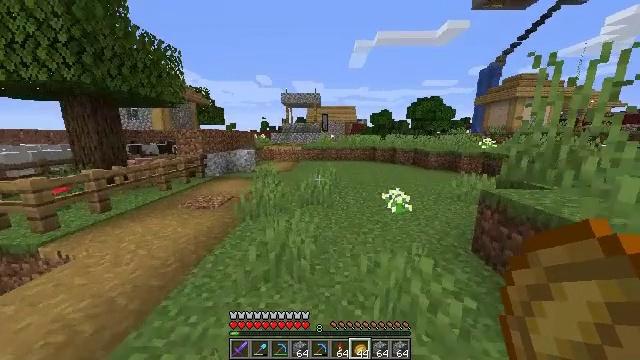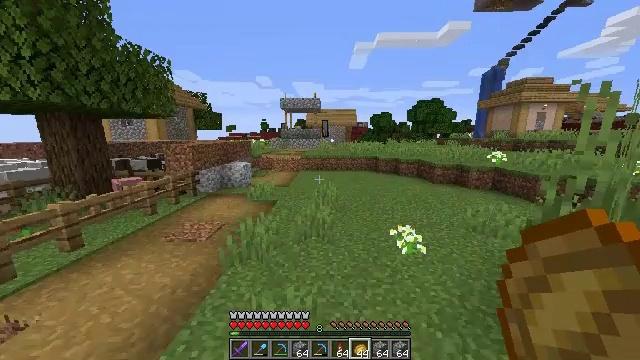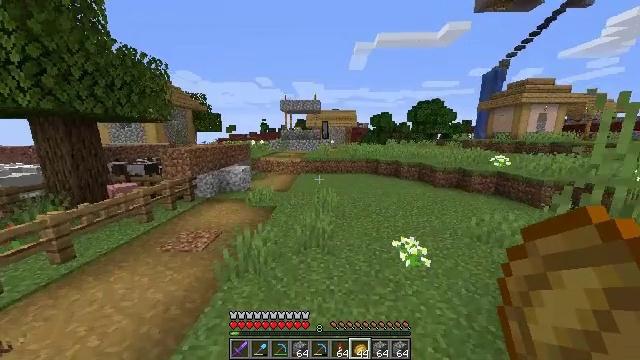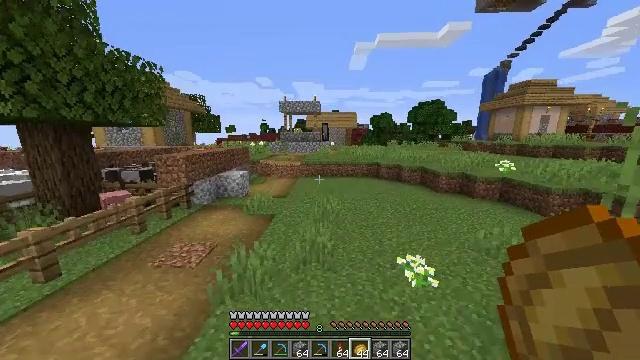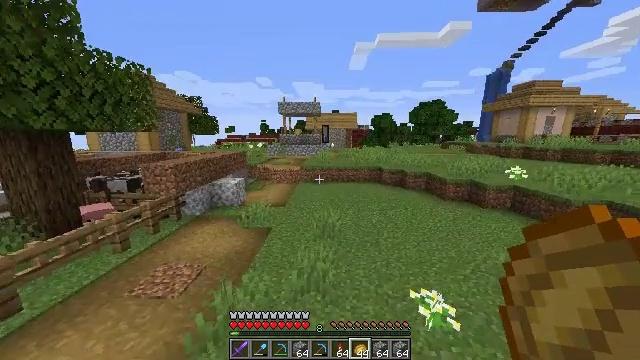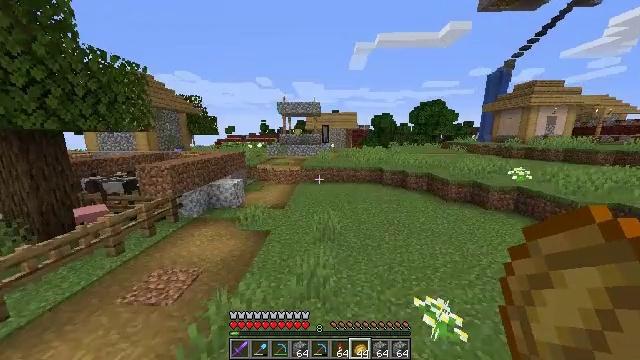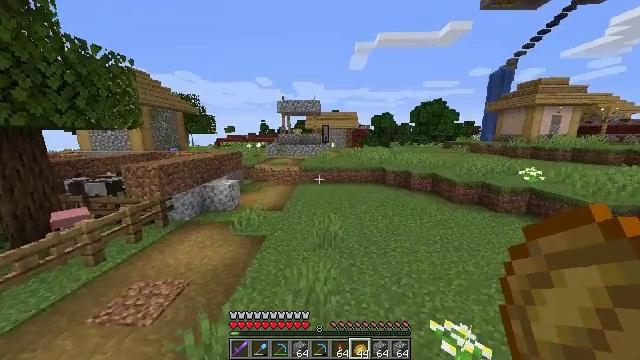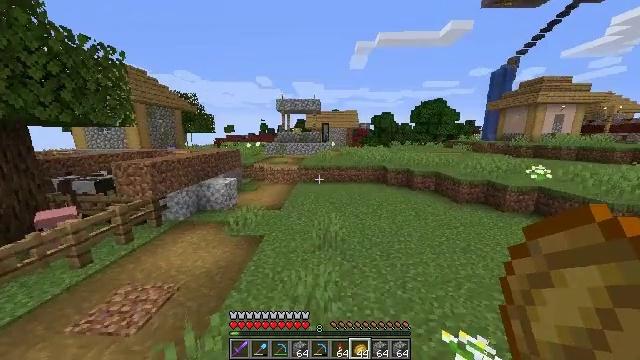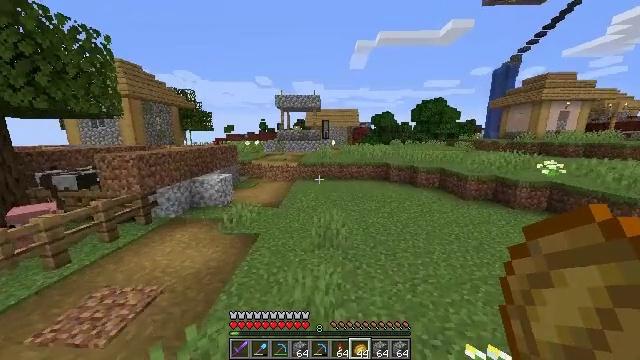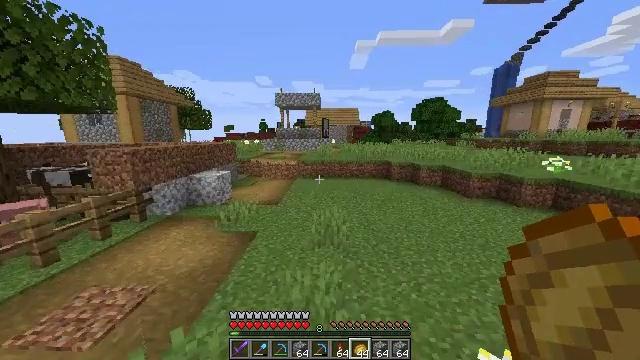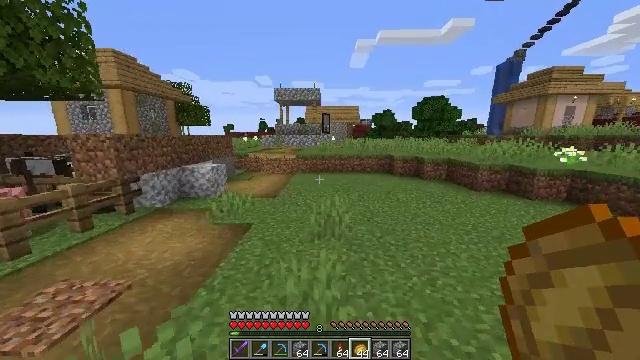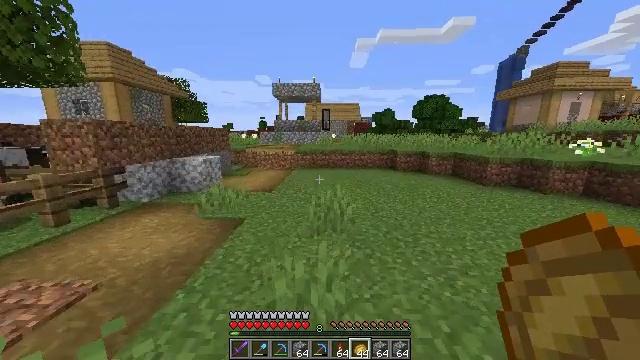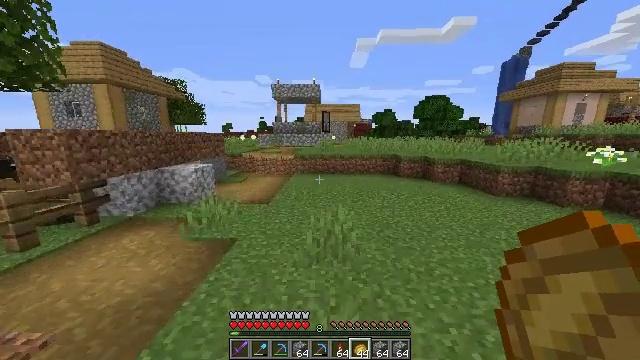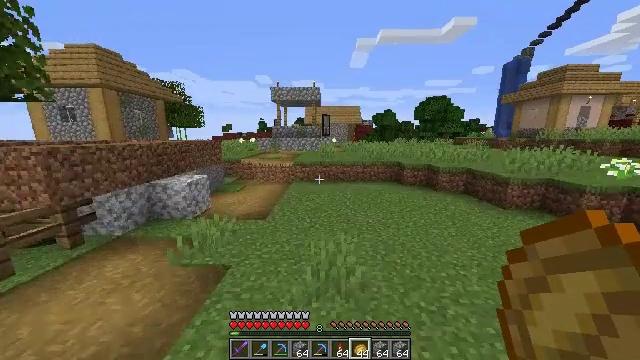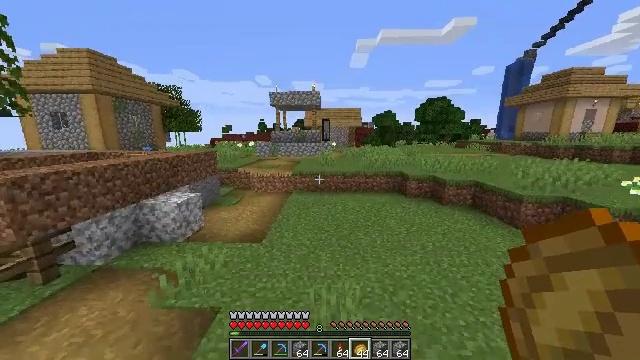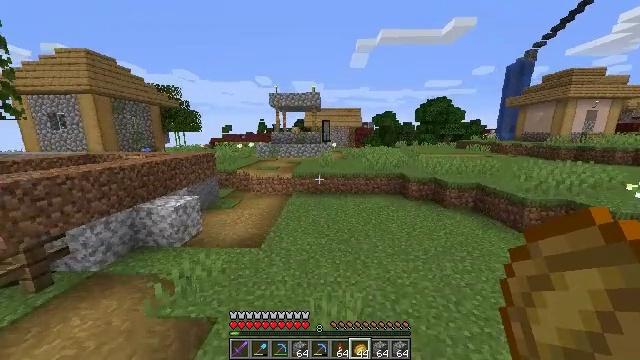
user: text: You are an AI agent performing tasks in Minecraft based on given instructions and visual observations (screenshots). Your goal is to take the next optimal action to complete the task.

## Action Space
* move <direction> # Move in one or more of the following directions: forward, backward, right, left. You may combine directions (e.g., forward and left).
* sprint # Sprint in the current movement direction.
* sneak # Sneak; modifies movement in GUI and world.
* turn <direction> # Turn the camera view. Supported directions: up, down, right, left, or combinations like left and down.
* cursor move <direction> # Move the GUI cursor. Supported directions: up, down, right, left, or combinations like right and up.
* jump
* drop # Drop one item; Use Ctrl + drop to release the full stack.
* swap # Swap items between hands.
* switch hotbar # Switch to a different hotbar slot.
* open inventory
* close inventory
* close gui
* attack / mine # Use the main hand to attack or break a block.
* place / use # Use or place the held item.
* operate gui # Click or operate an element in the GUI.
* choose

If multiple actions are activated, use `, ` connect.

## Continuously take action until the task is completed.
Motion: motion action
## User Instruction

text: Attack the ender chest to collect it.
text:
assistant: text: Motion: move forward, jump
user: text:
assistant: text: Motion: move forward, jump
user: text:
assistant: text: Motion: move forward, jump
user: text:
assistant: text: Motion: move forward, jump
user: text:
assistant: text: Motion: move forward, jump
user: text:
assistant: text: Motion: move forward, jump
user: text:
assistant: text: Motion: move forward, jump
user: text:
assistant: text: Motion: move forward, jump
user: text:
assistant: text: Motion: move forward, jump
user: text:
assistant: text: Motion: move forward, jump
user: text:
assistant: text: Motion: move forward, jump
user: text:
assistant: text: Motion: move forward, jump
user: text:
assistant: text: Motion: move forward, jump
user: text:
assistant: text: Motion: move forward, jump
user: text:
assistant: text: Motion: move forward, jump
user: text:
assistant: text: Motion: move forward, jump
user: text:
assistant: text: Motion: move forward, jump
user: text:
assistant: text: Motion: move forward, jump
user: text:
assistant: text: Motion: move forward, jump
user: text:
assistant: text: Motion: move forward, jump
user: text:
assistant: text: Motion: move forward, jump
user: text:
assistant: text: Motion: move forward, jump
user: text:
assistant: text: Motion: move forward, jump
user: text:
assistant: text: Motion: move forward, jump
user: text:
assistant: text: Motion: move forward, jump
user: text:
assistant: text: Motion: move forward, jump
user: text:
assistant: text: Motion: move forward, jump
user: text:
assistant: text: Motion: move forward
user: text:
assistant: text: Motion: move forward
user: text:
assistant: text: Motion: move forward